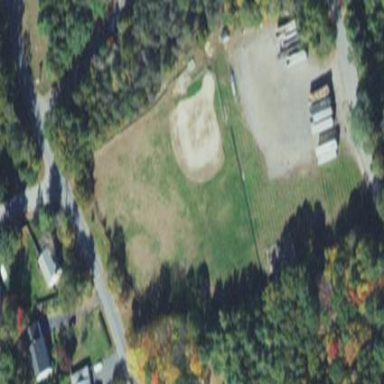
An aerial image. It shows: Baseball pitch for leisure land.